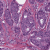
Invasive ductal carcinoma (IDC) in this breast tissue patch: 1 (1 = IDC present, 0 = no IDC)